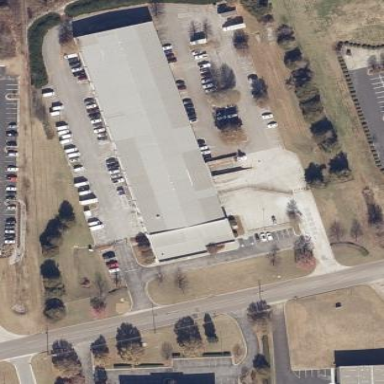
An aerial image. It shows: Commercial building.